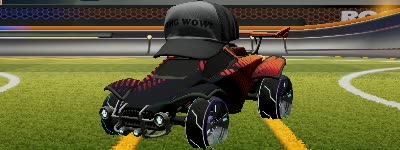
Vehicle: octane